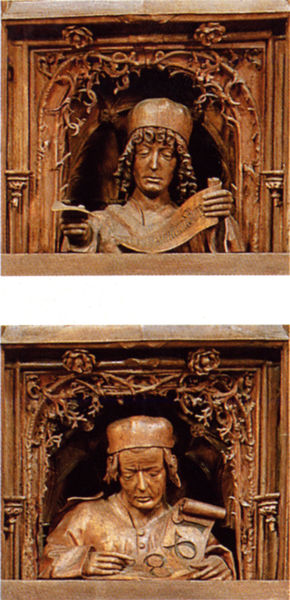
Titel: Hochaltar, Büsten im Mittelschrein
Künstler: unbekannt
Standort: Lorch am Rhein
Institution: St. Martin
Schlagwörter: blätter, hand, kopf, mann, umhang, weiß, ausschnitt, blume, blumen, braun, finger, frisur, grau, haar, holz, hut, kleid, köpfe, licht, mund, männer, nase, schwarz, säule, säulen, zeichen, rose, rosen, ornament, alt, bart, gesichter, jung, kappe, mütze, augen, gesicht, halten, rahmen, stein, bildnis, hals, hände, portrait, porträt, stamm, kirche, gewand, haare, realismus, blatt, pflanze, pflanzen, gotik, kinn, locken, renaissance, ranken, skulptur, statue, deutschland, kopfbedeckung, relief, holzschnitt, schrift, wangen, bogen, zwei, stab, figuren, stämme, detail, zahlen, floral, lesen, ornamente, verzierung, balken, plastik, selbstporträt, foto, fotografie, photographie, nische, rechteck, porträts, text, buchstaben, altar, kapitell, ranke, schnitzerei, girlanden, photo, rolle, fragment, halbportrait, efeu, zahl, ziffer, kanzel, rosette, grab, christlich, mittelalter, mönche, schriftrolle, heilige, lesend, schriftstück, einfassung, aufnahme, süddeutschland, rosetten, schnitzen, schnitzwerk, masswerk, gesprenge, maswerk, schnitzaltar, stifter, schriftband, evangelist, altartafel, strift, gespränge, riemenschneider, schitzwerk, tilman riemenschneider, rankeä, alchemie, zwei maänner, fischzeichen